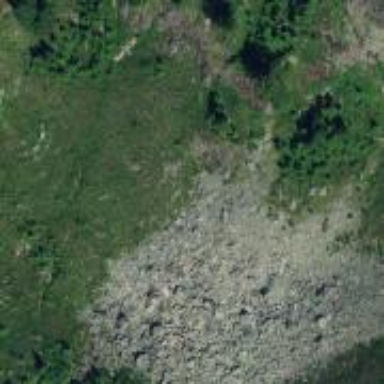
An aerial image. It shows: Natural scree.